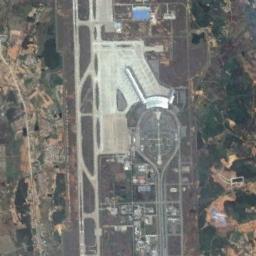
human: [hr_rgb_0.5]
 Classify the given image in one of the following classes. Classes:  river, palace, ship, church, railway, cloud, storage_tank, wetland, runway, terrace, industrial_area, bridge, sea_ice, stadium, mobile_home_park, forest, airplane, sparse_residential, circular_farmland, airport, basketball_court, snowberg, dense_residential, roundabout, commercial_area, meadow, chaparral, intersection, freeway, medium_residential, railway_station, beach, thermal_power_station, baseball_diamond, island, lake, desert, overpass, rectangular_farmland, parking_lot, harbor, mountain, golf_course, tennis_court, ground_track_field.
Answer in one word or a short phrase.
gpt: airport